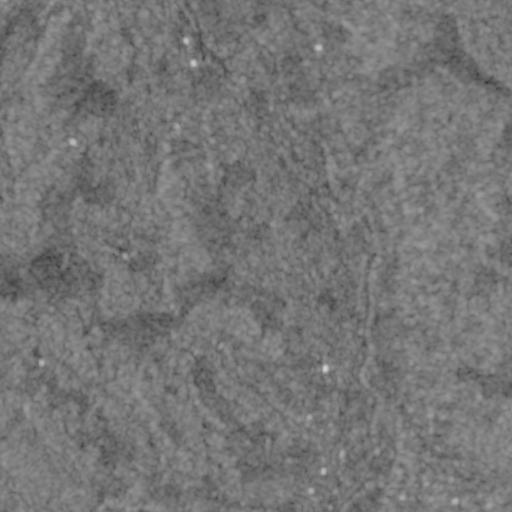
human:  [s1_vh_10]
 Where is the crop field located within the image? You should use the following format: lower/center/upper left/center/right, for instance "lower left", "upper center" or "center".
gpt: The crop field is located in the upper right of the image.
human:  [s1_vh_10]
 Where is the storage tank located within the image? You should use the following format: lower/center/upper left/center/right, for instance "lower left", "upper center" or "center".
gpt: The storage tank is located in the upper left of the image.
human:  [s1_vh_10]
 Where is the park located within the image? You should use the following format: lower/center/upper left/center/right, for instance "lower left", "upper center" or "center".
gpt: There is no park in the image.

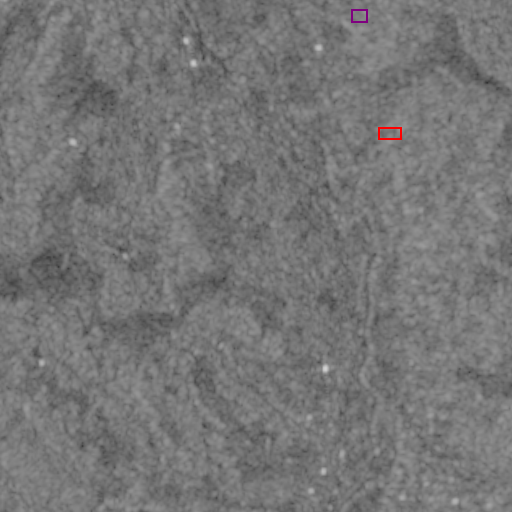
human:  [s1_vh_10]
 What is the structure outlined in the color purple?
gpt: The structure outlined in purple is a crop field.
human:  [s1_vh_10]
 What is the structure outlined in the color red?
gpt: The structure outlined in red is a park.
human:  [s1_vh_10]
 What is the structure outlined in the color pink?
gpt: There is no pink outline.